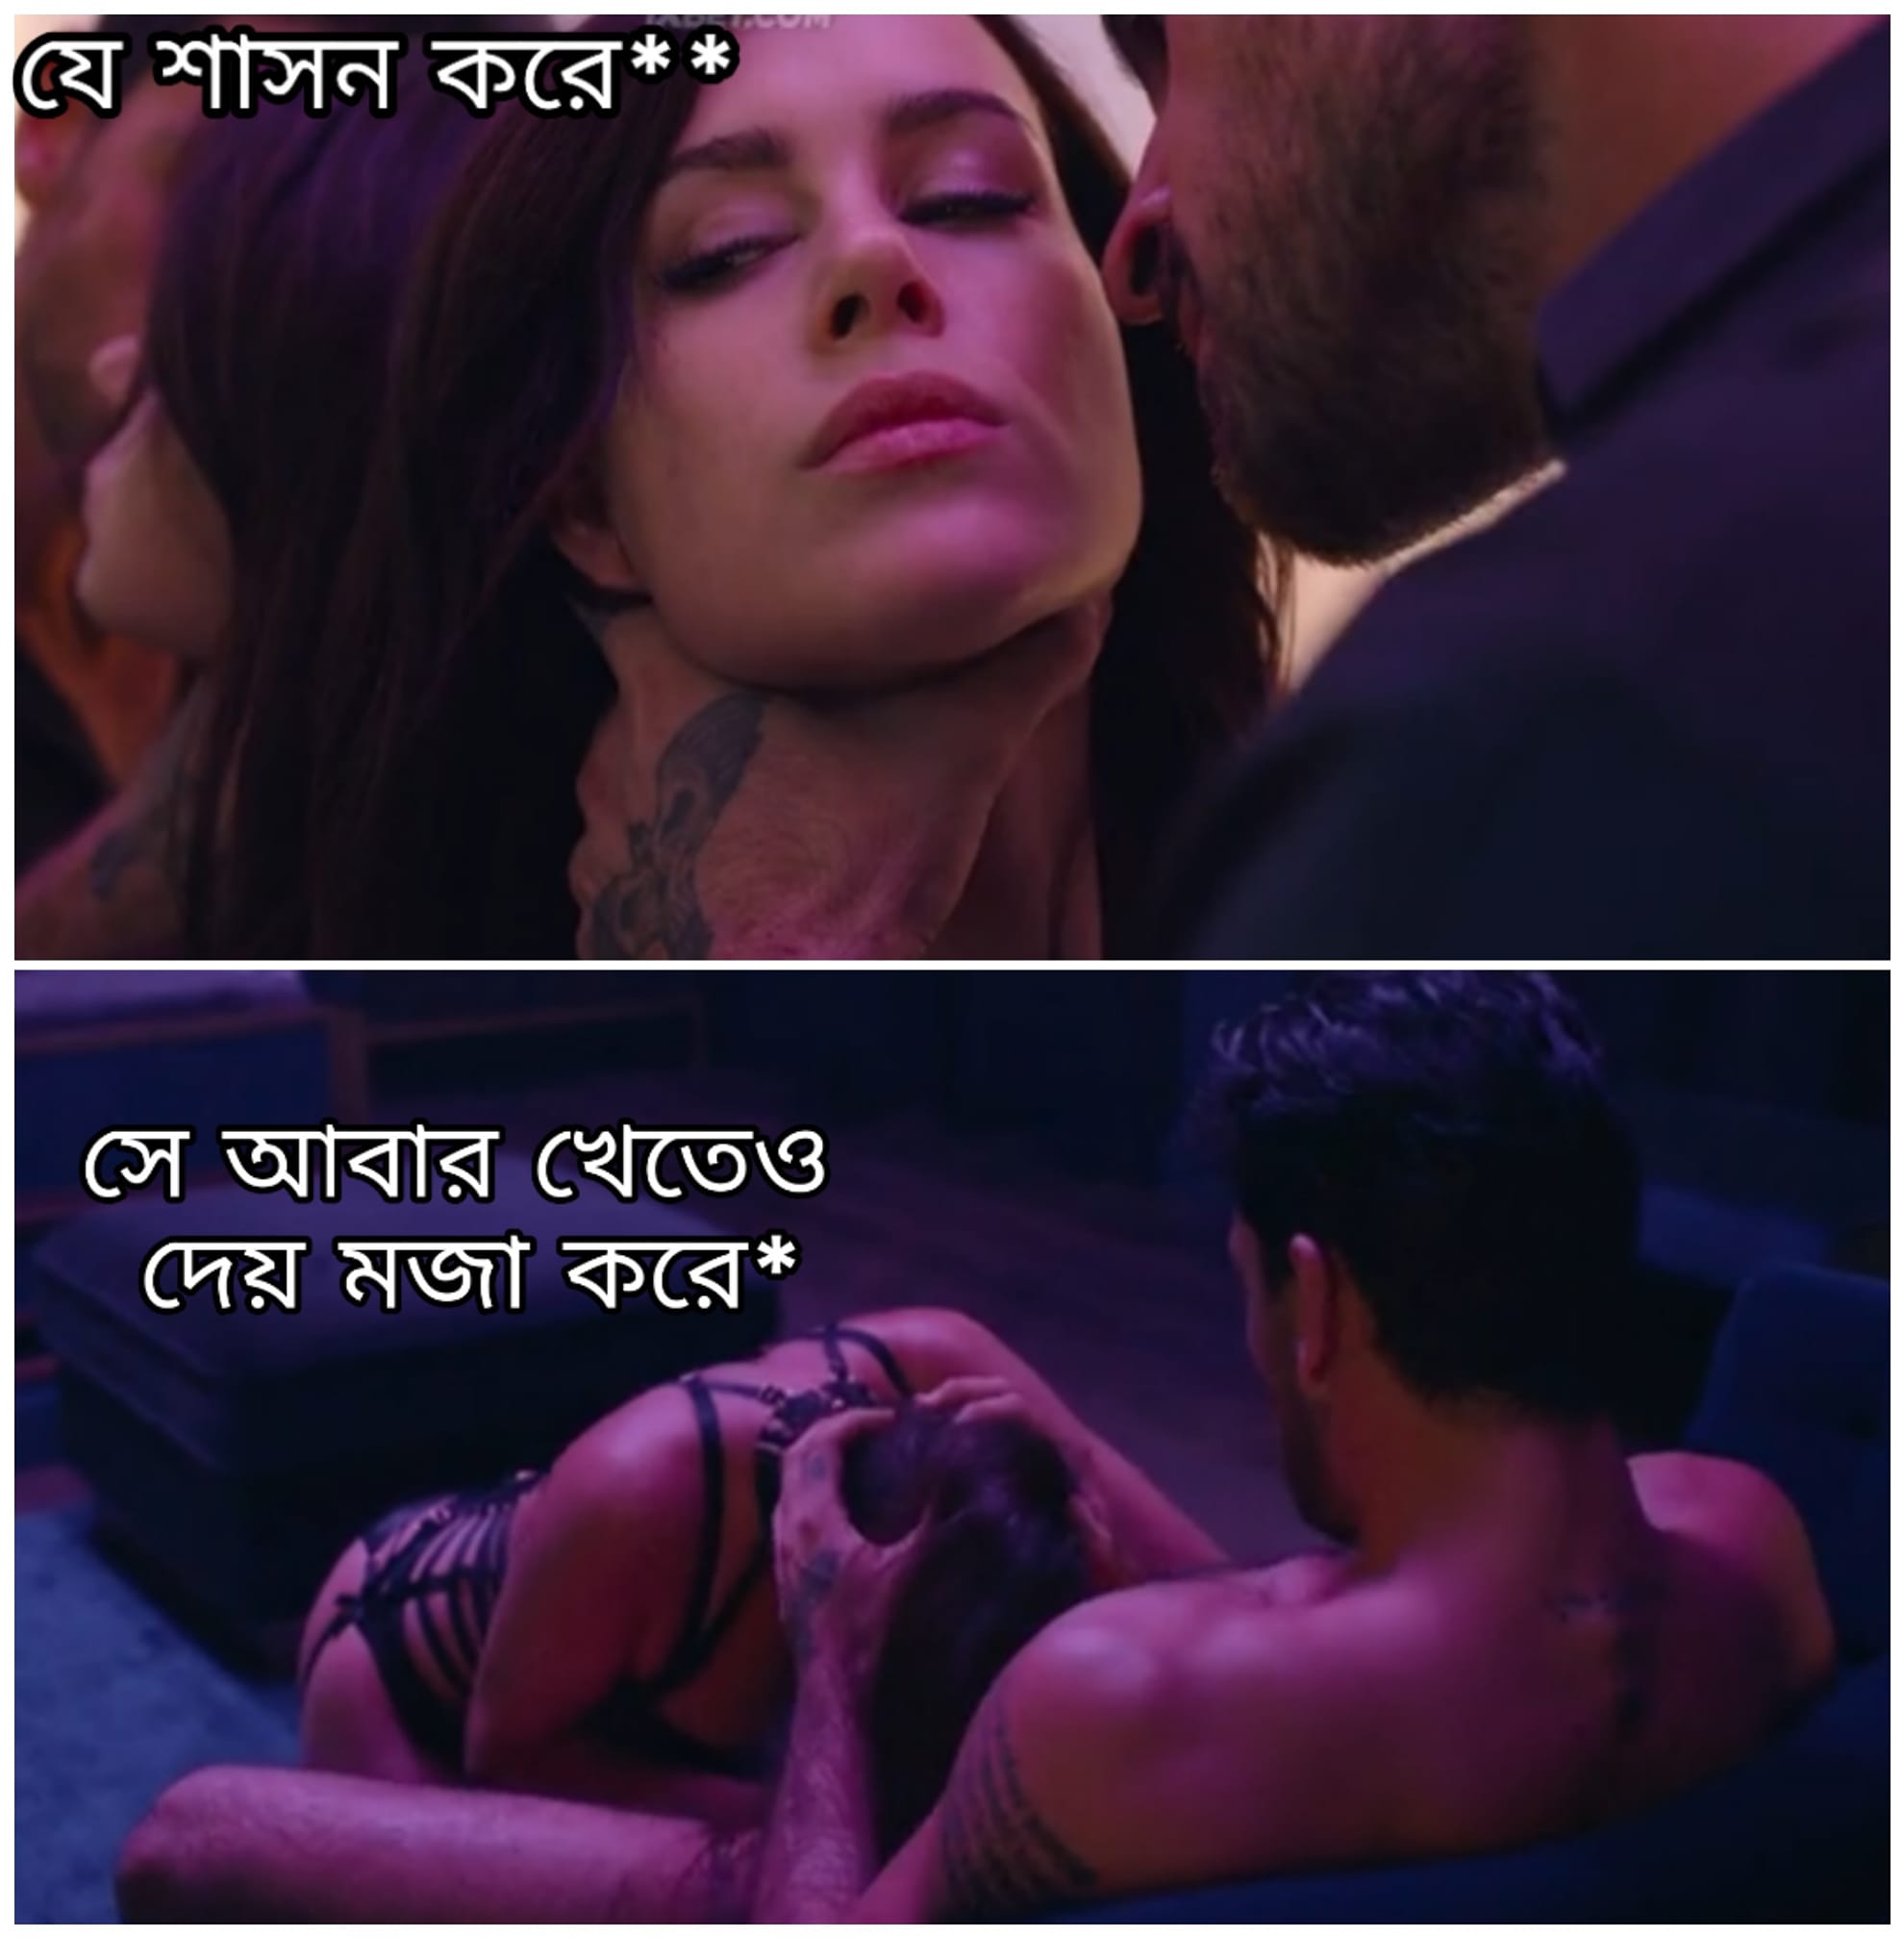
Caption: যে শাসন করে **    সে আবার খেতেও দেয় মজা করে *
Label: hate